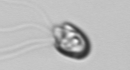
Label: flagellate_morphotype1